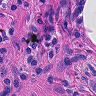
Metastatic tissue present: yes